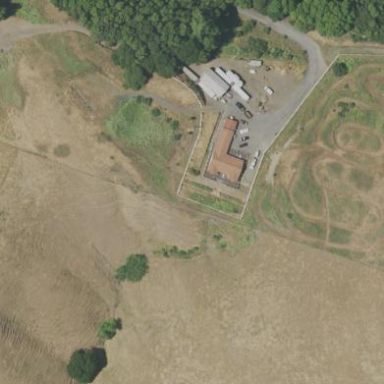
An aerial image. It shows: Farmyard area.